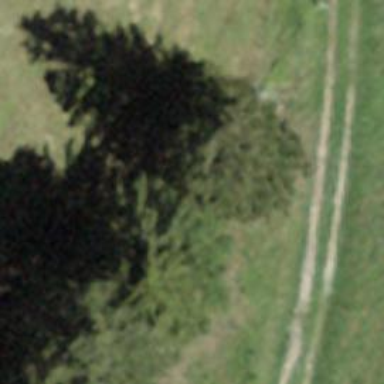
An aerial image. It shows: Row of trees in natural setting.